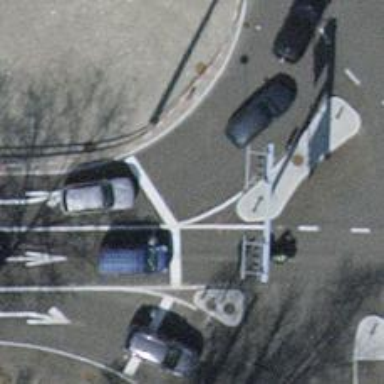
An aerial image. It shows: Road with traffic signals.